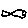
Label: fish